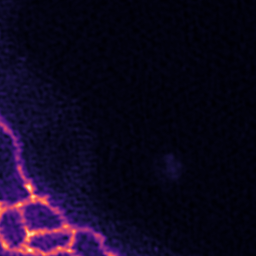
Label: Super-resolution ER image